Interaction volume radius: 5 \u00c5
Interaction volume height: 10 \u00c5
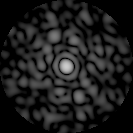
Disorder parameter: 0.8283